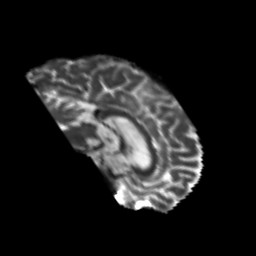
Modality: T2w
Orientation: sagittal
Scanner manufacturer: siemens
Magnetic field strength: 3 T
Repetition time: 6.8 s
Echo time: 0.093 s